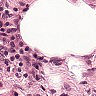
Metastatic tissue present: no